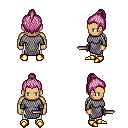
a pixel art fantasy rpg character, male body template, human, tanned skin, chain mail, white pants, pink short topknot hairstyle, gold boots, dagger, four views (front, back, left, right), 2x2 character sprite sheet, small pixel art, hard edges, no anti-aliasing